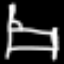
Label: bed